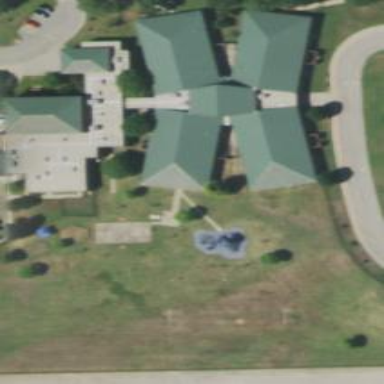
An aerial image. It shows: School building.